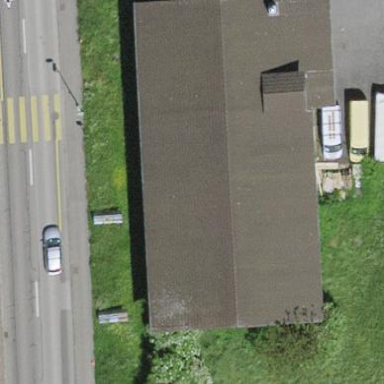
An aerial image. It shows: Building.